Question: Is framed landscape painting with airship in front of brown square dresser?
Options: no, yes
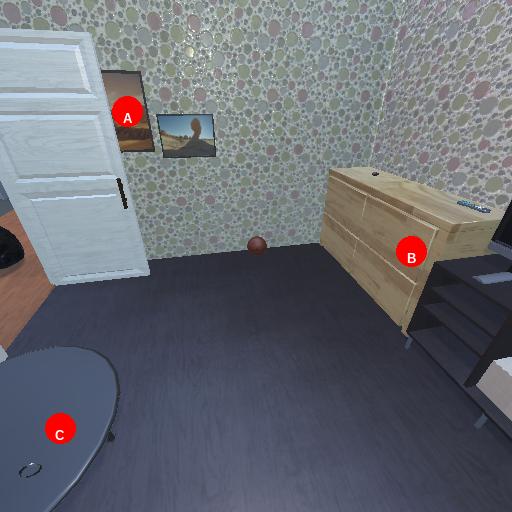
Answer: no